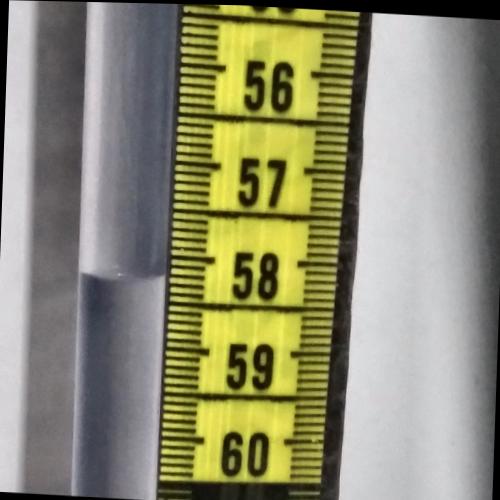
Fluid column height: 58.2 cm